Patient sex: M
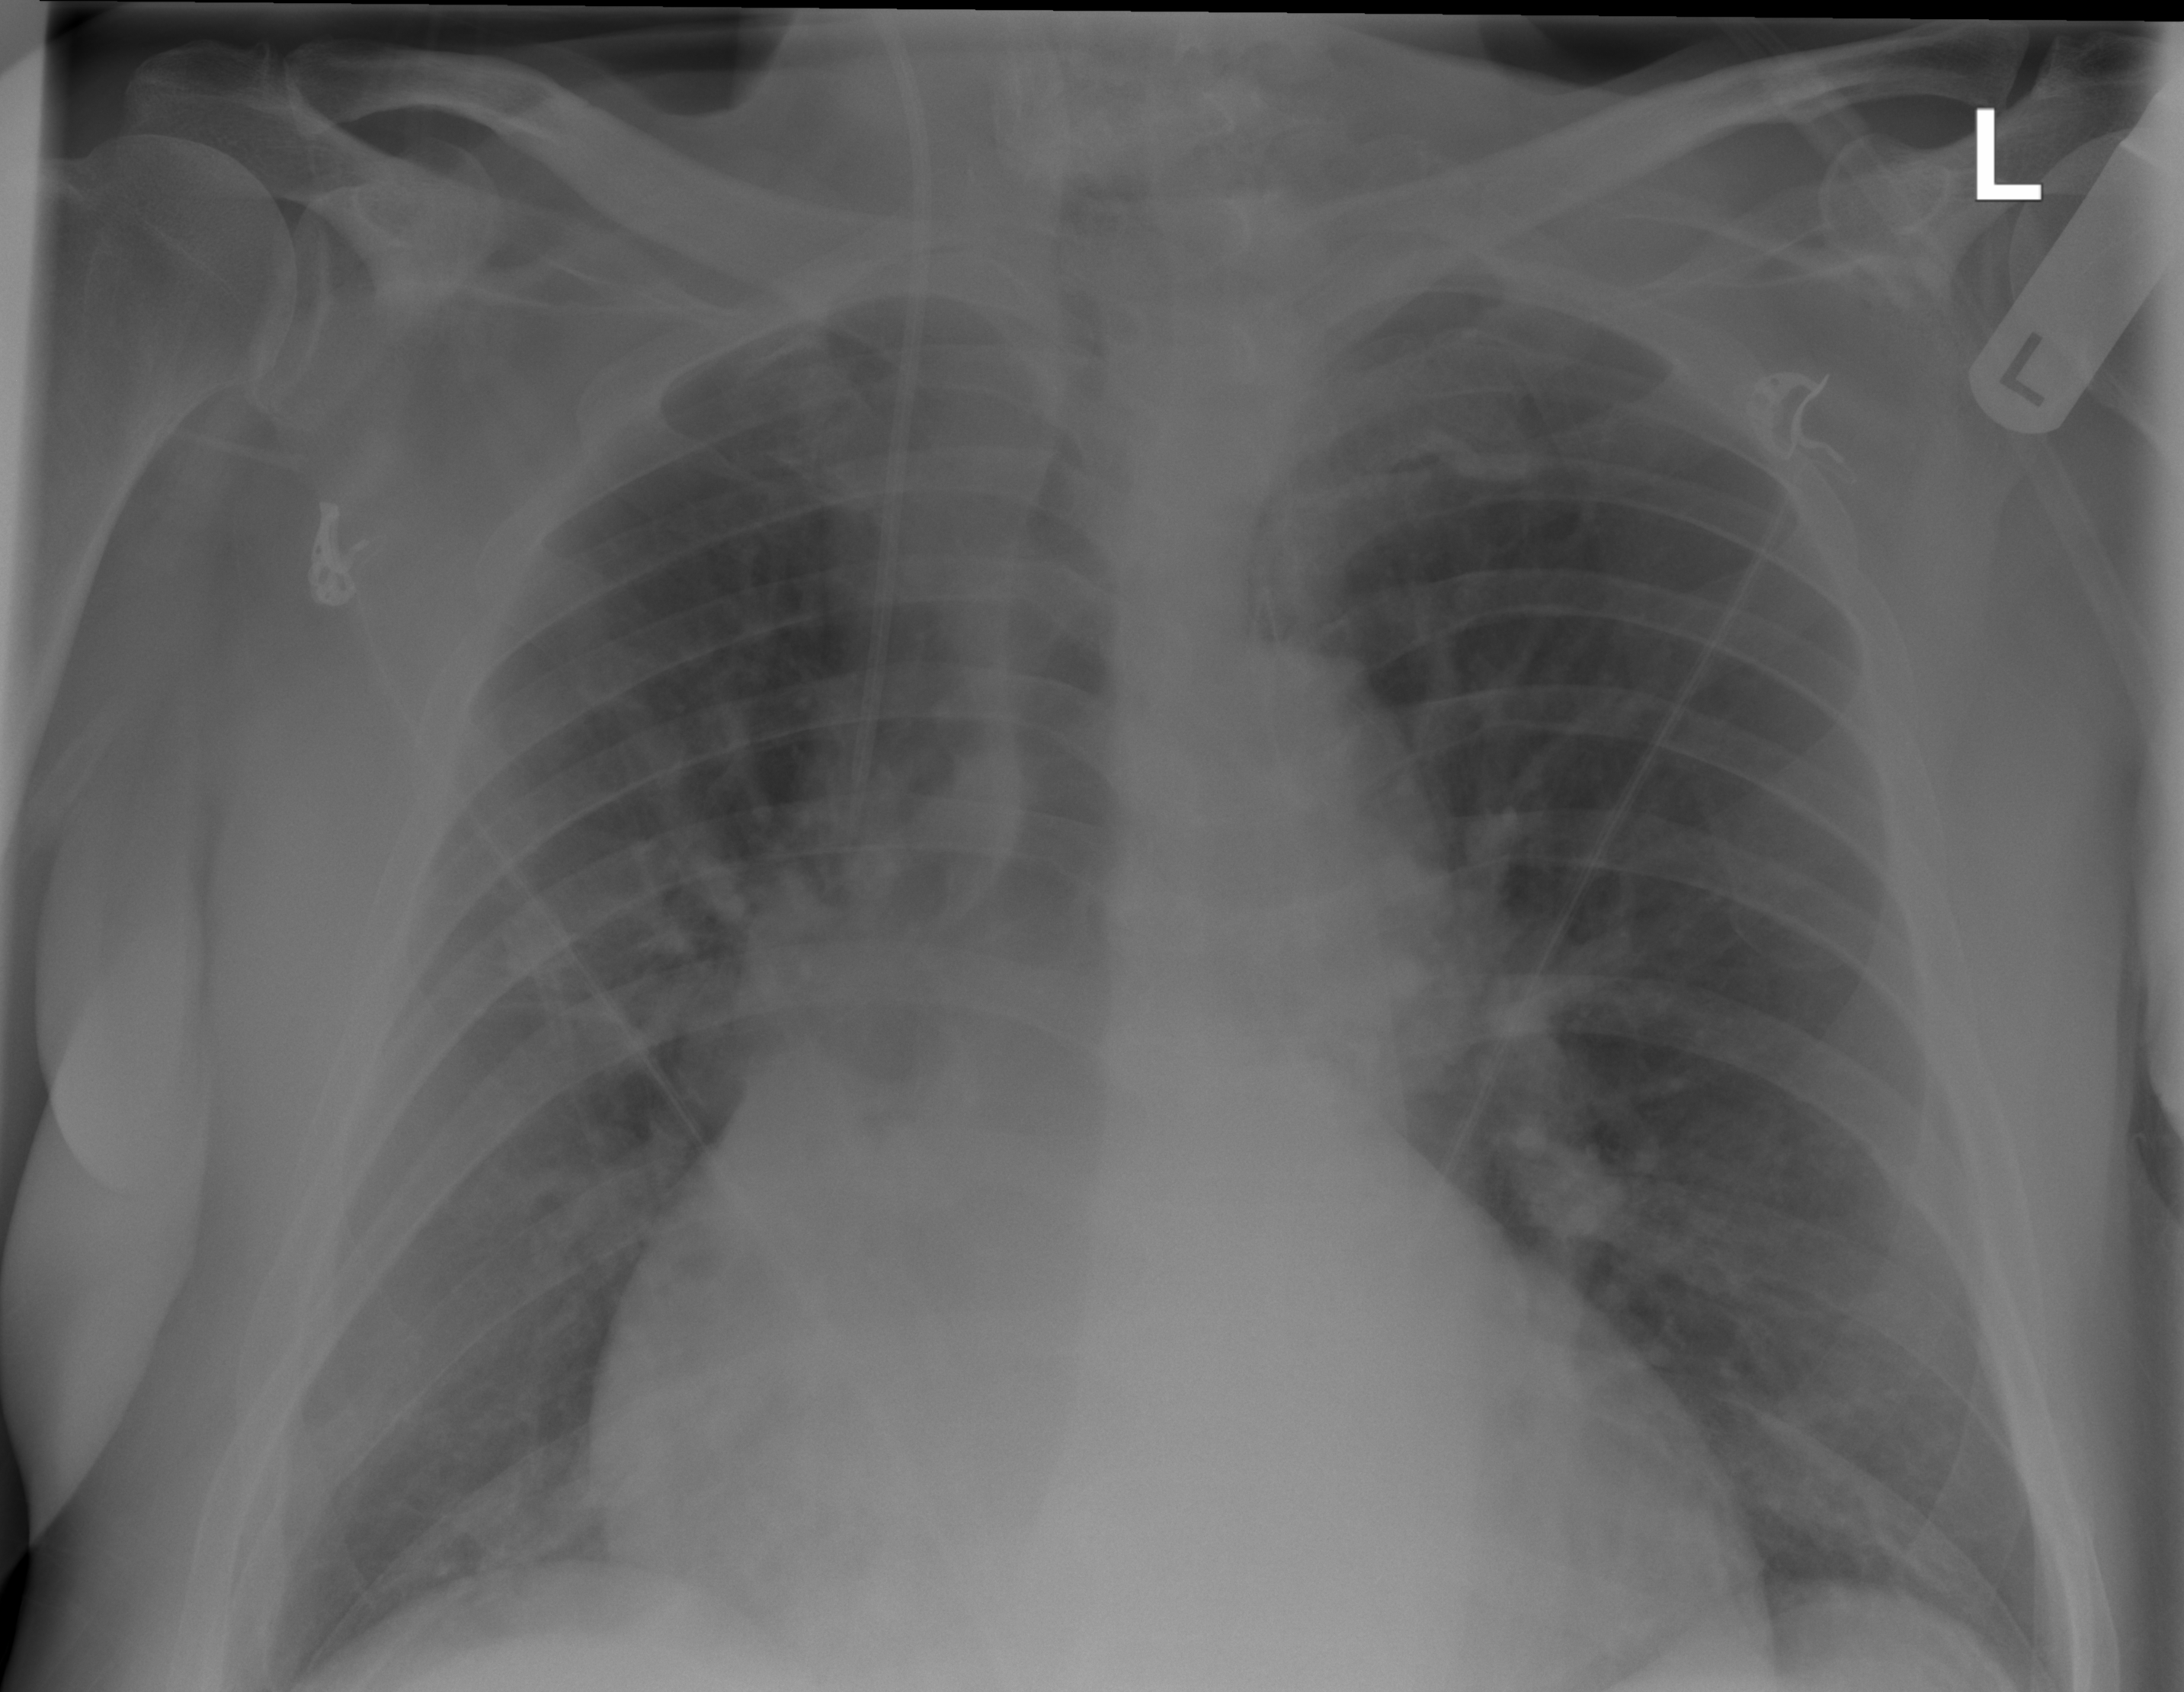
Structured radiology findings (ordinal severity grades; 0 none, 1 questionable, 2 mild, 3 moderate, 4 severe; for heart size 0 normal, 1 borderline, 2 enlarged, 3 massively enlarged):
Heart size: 2
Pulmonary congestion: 2
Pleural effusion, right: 0
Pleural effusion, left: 0
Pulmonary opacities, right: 0
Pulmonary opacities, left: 0
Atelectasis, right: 0
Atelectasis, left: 0